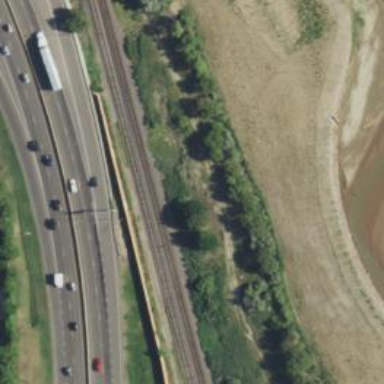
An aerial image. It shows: Railway siding with rails.